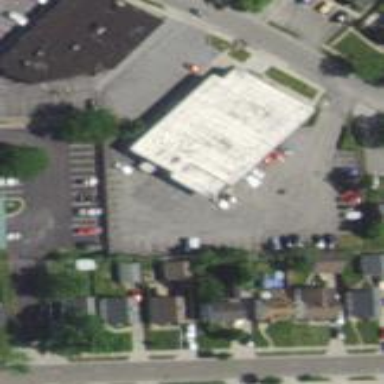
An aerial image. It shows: Building serving as post office.